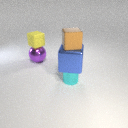
small cyan metal cylinder below small brown rubber cube